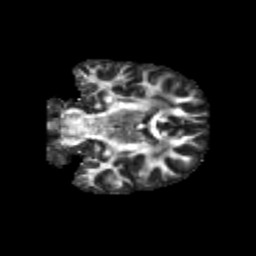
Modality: FA
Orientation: coronal
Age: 23
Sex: male
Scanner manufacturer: siemens
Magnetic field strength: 3 T
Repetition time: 1.8 s
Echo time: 0.07 s